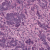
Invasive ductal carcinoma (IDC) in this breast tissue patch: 1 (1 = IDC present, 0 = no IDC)